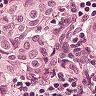
Metastatic tissue present: yes